Aerial crown-view tile of a tropical tree (Barro Colorado Island, Panama), acquired 20250124:
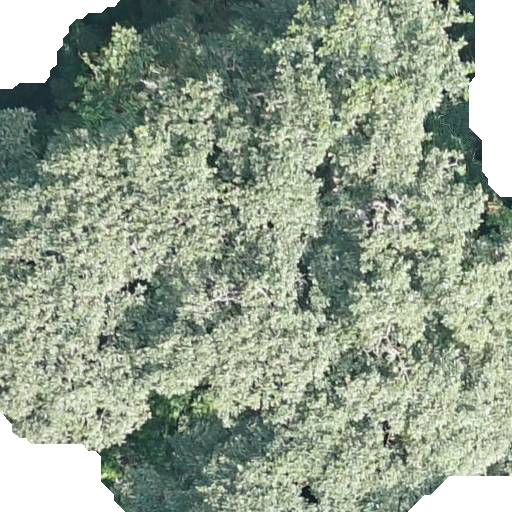
Species: Ficus insipida
GBIF accepted scientific name: Ficus insipida
Crown area: 432.147 m²